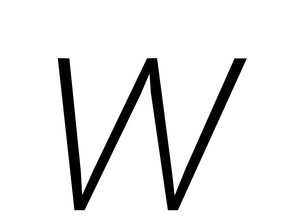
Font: Roboto-Italic_ExtraLight_Italic